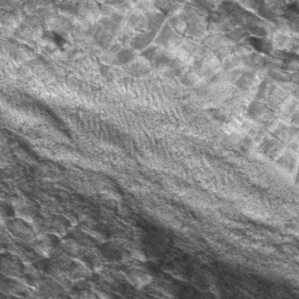
Label: frost